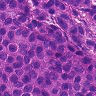
Metastatic tissue present: yes